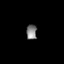
Tissue: prostate
Cell type: T cells
Senescence score: 0.7858
Nuclear area (px): 154
Mean DAPI intensity: 129.987